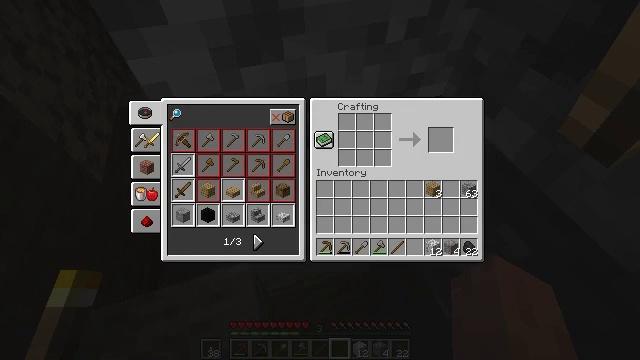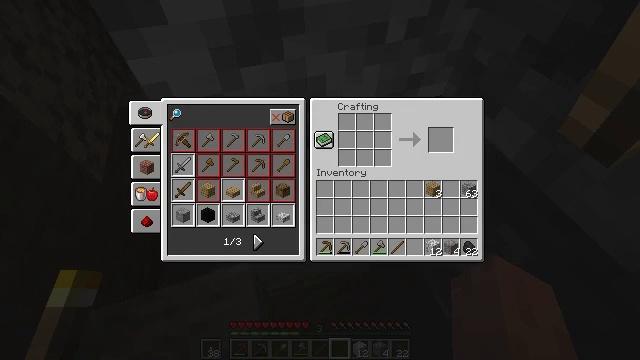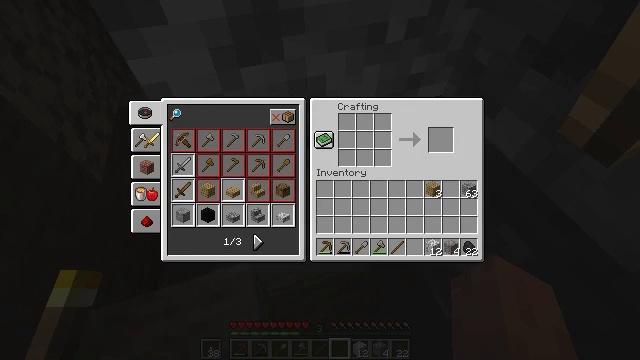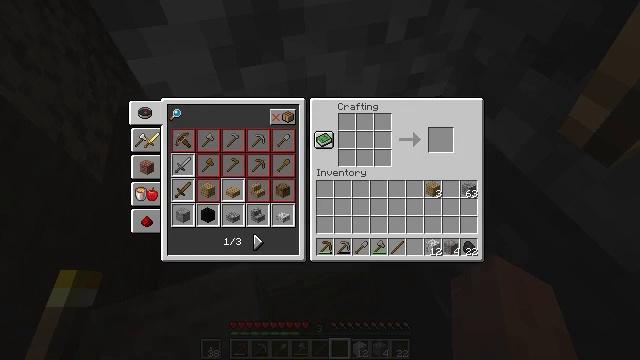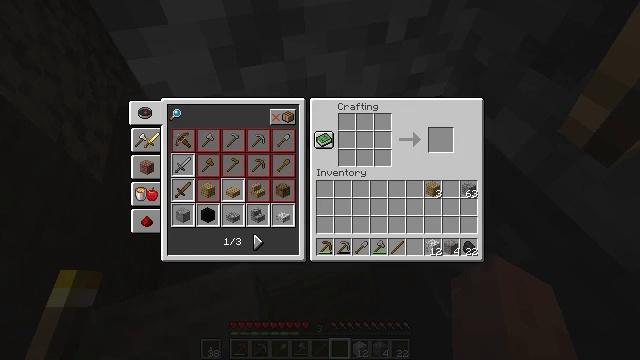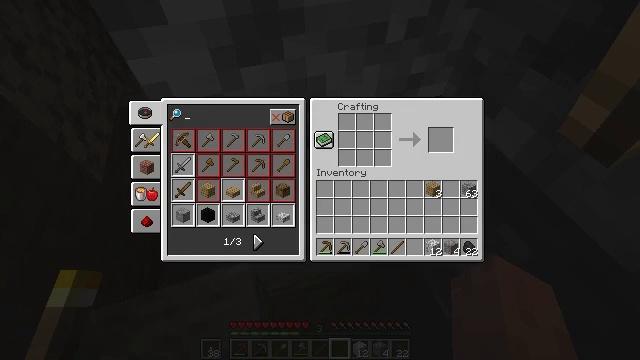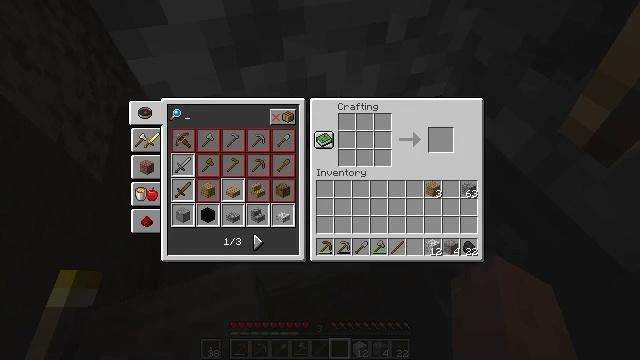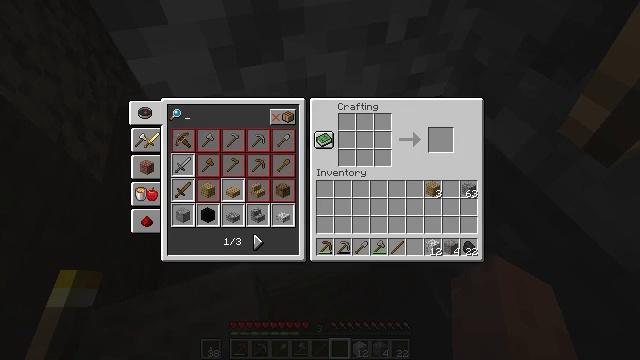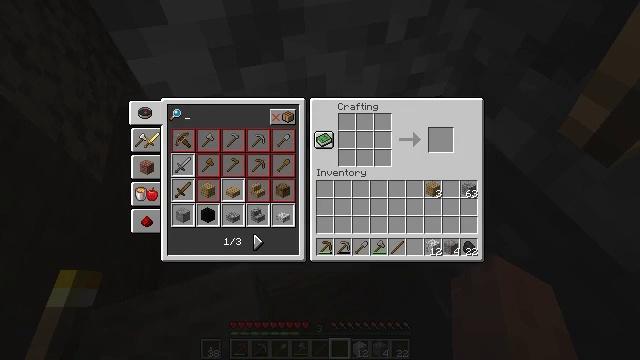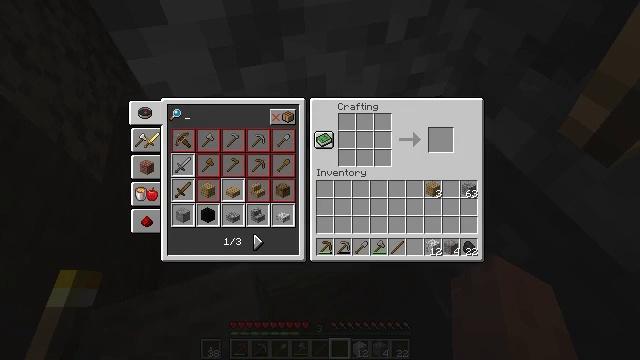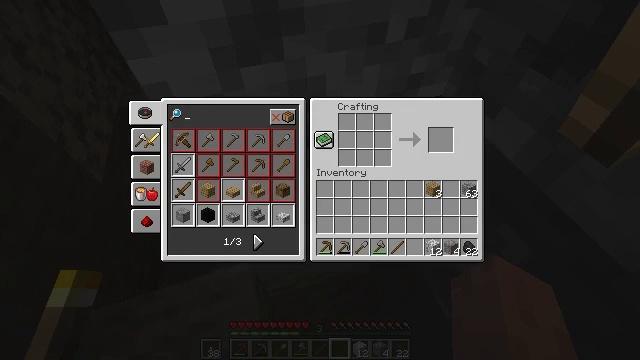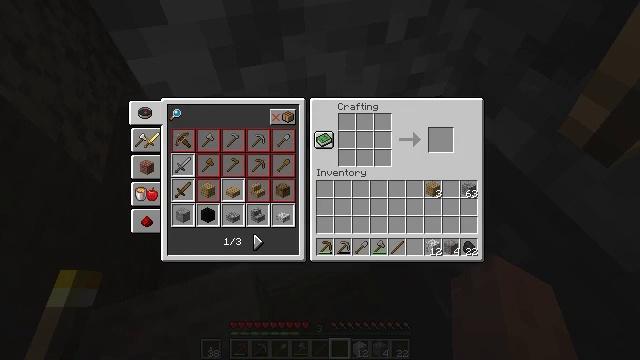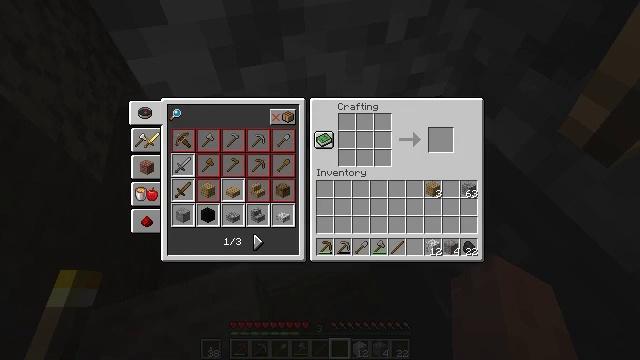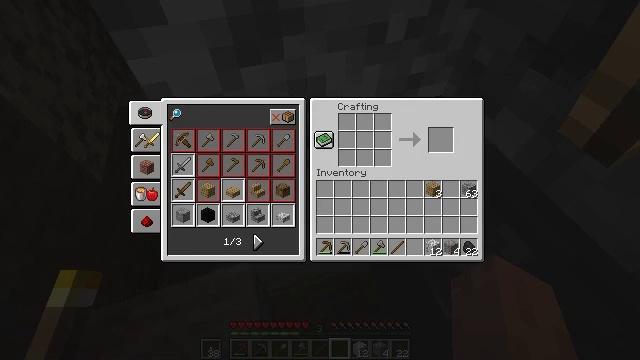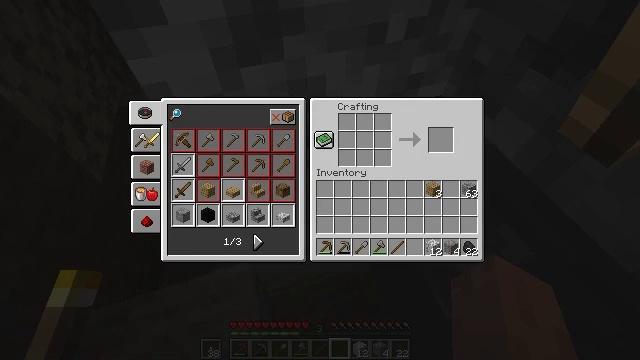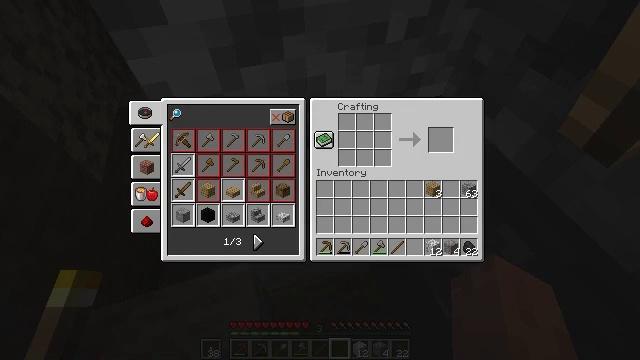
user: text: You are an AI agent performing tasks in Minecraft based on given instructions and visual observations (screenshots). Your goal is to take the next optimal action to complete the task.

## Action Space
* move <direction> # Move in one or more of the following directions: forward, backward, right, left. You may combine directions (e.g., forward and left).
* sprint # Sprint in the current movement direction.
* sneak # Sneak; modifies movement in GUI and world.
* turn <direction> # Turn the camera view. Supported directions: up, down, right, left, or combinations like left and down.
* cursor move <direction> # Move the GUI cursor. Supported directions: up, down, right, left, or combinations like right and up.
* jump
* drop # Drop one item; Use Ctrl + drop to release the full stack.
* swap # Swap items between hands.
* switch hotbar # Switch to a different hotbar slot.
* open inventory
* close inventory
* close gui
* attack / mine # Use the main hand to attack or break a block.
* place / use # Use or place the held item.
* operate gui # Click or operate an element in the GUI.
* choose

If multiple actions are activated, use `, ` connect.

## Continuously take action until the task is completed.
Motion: motion action
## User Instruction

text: Make a furnace using the crafting table and cobblestone.
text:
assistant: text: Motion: no_op
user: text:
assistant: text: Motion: no_op
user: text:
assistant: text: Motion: no_op
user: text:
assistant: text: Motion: no_op
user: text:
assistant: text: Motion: no_op
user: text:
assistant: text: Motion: no_op
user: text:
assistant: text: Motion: no_op
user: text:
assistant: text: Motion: no_op
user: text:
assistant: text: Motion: no_op
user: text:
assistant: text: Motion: no_op
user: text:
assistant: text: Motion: no_op
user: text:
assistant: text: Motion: no_op
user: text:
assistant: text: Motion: no_op
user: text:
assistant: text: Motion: no_op
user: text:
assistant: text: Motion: no_op
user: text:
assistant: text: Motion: no_op
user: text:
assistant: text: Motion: no_op
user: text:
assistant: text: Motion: no_op
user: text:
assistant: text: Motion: no_op
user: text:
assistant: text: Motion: no_op
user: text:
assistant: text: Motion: no_op
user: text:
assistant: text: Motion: no_op
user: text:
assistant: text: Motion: no_op
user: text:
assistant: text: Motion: no_op
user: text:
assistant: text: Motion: no_op
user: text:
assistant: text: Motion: no_op
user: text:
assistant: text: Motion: no_op
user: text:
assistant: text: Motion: no_op
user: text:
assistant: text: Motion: no_op
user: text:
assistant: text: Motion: no_op